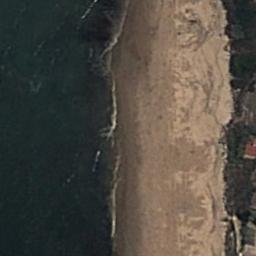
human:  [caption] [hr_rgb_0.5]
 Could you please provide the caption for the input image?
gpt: The sea is blue by the beach .

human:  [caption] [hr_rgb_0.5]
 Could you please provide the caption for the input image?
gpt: The beach with khaki sand and the land next to the beach is covered with some green plants .

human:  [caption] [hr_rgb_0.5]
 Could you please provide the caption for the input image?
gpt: Inky blue sea and golden sand by the beach .

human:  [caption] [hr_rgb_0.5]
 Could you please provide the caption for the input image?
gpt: The beach is composed of deep green seawater and a yellow coast with sparse green plants .

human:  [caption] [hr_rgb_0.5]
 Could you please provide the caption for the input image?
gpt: The grass is beside the beach .